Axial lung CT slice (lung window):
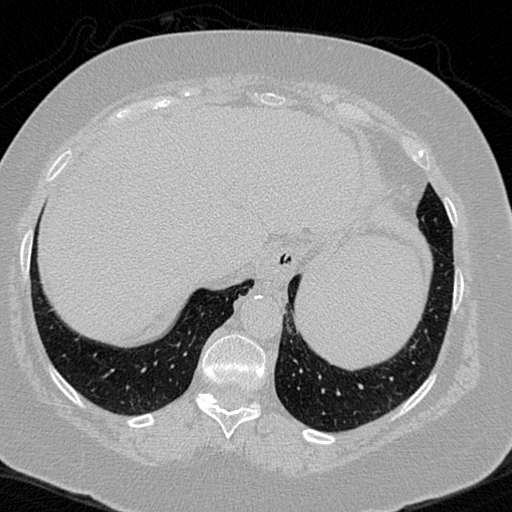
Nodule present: no